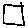
Label: square